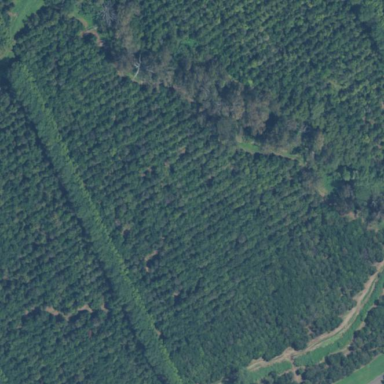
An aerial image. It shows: Orchard filled with macadamia trees.